Question: Count the number of objects in the diagram.
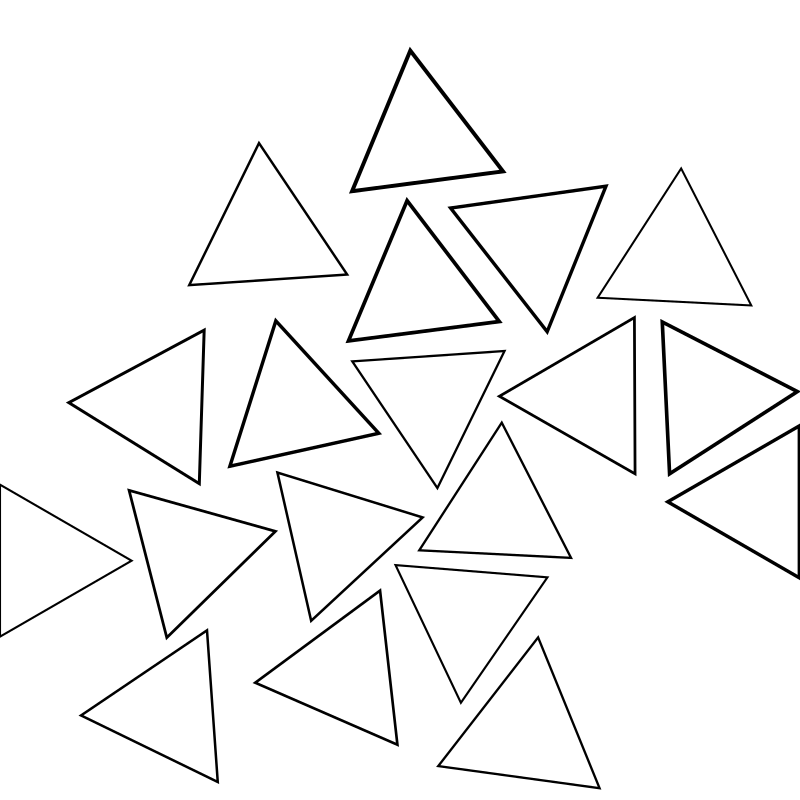
Answer: 19